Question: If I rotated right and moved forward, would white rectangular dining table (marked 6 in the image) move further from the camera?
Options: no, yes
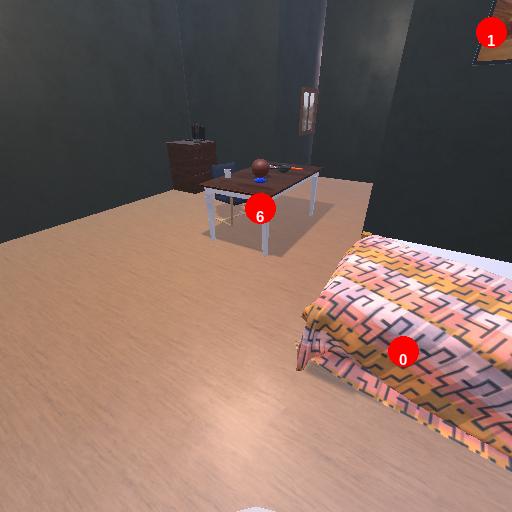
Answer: no